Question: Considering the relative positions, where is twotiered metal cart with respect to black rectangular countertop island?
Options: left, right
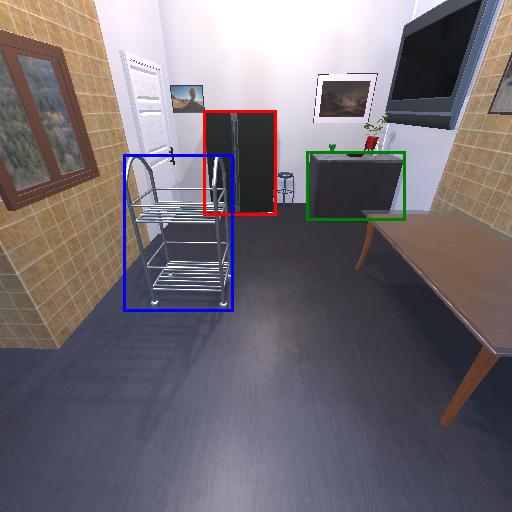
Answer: left